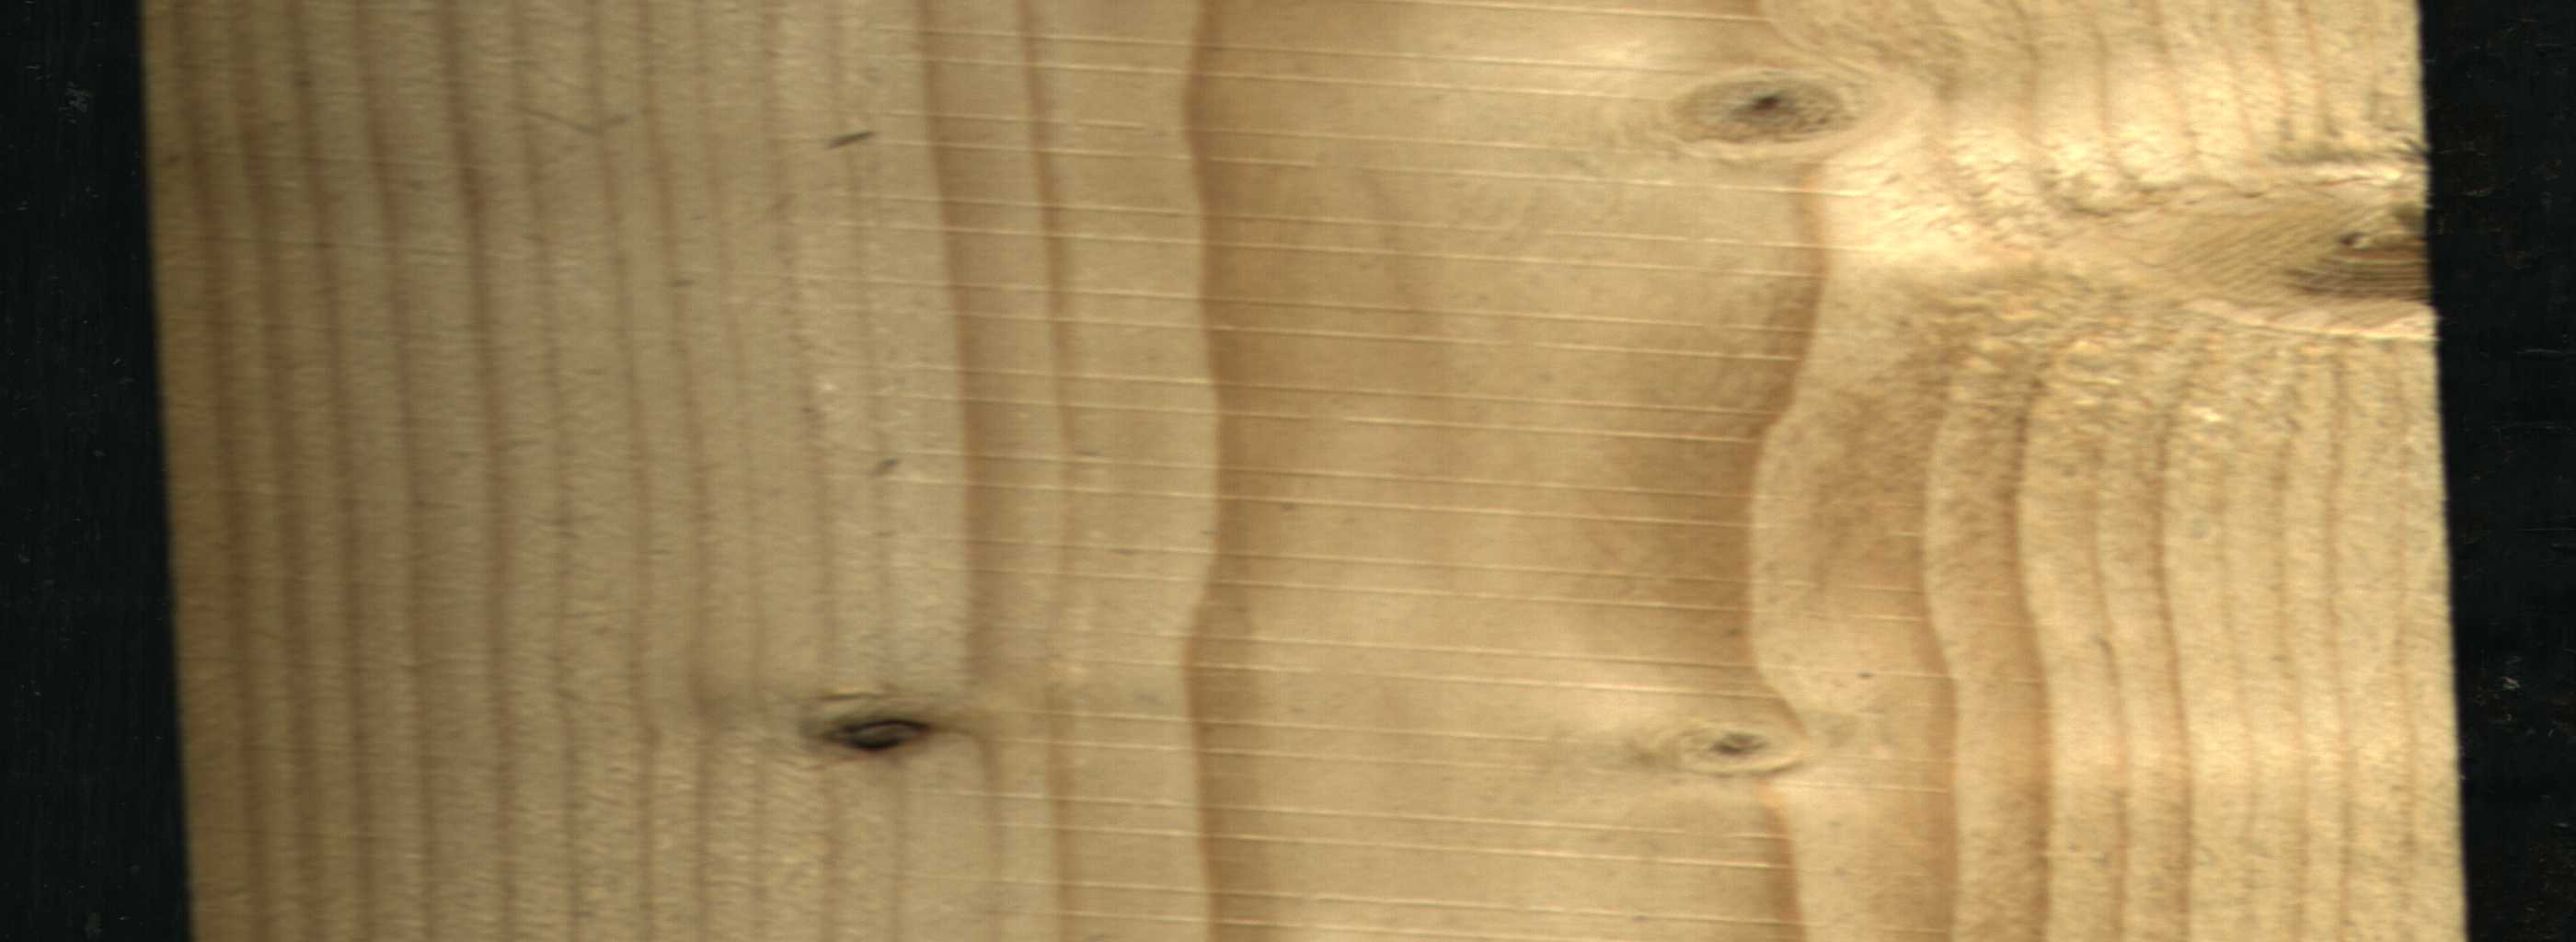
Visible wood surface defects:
Dead_Knot
Live_Knot
Live_Knot
Live_Knot